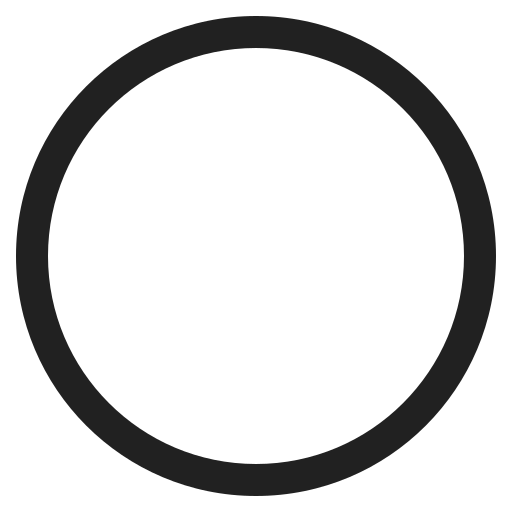
white circle high contrast